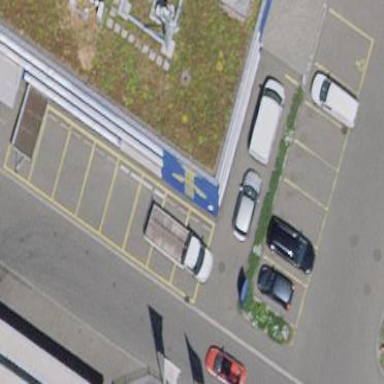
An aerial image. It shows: Street side parking area.